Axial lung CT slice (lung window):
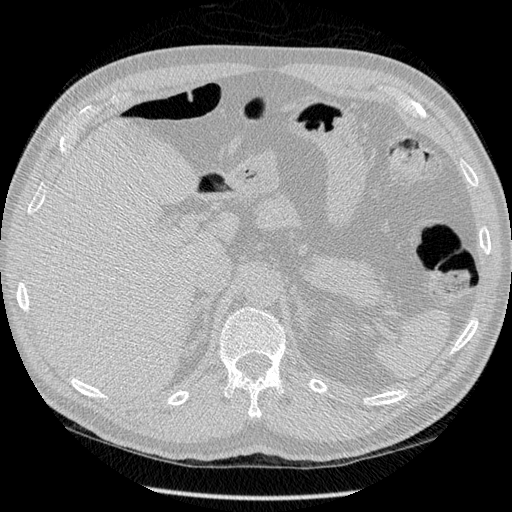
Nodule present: no